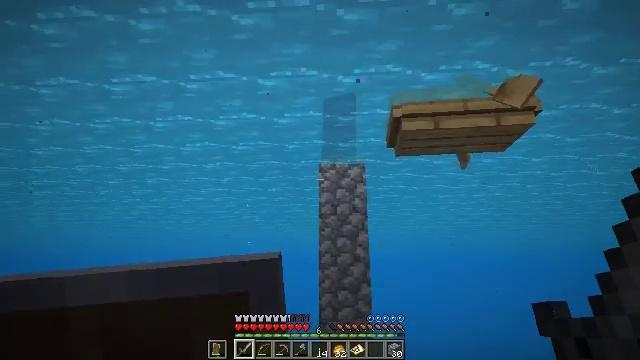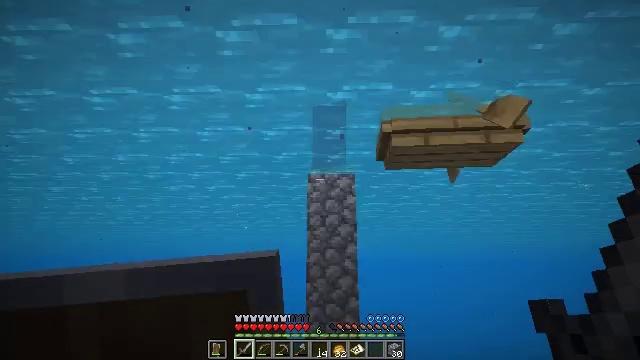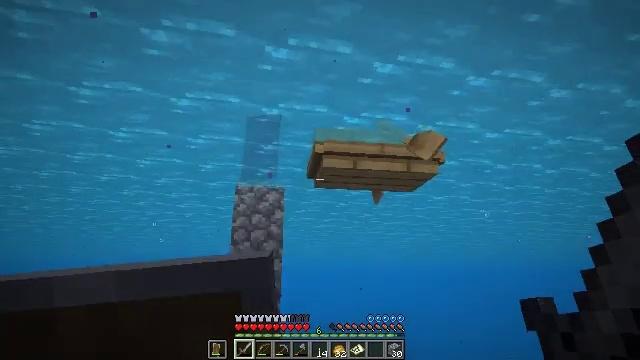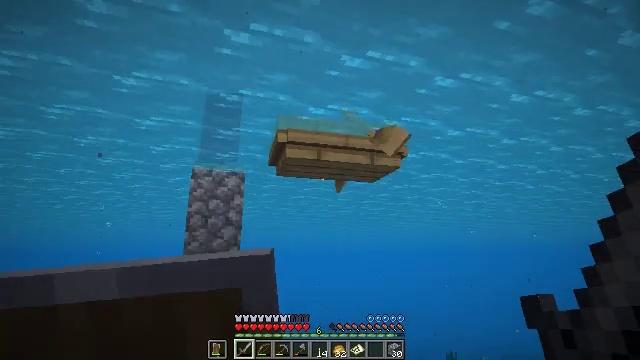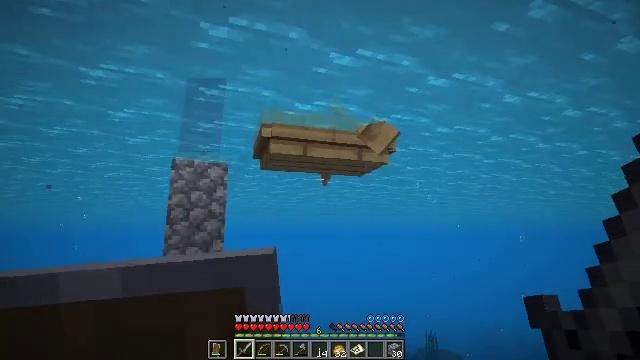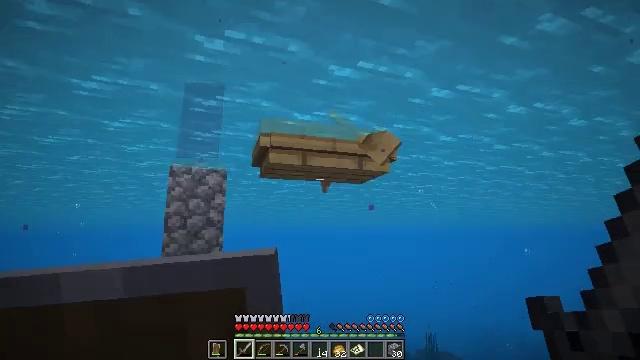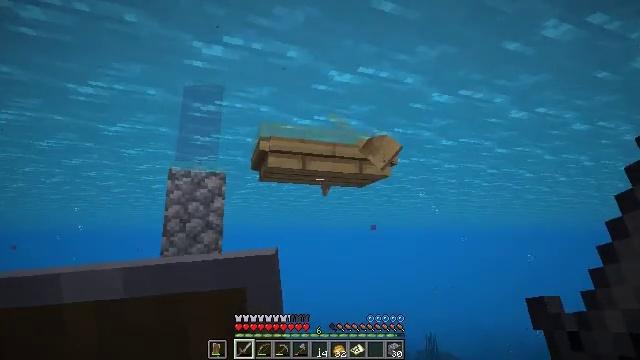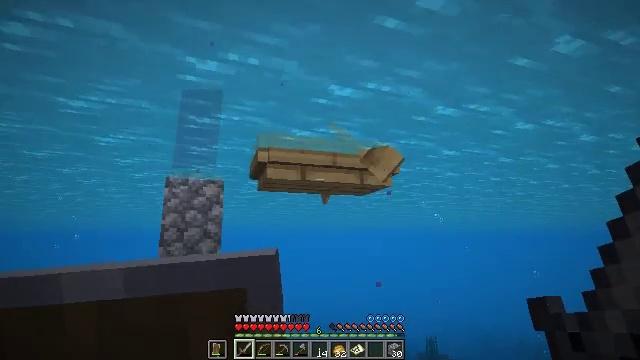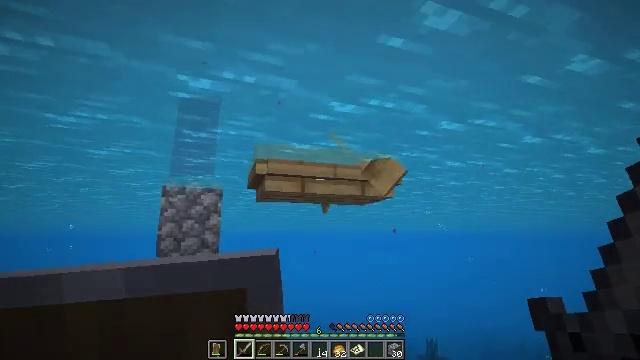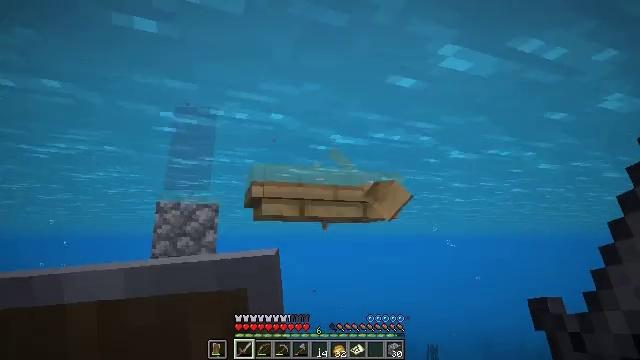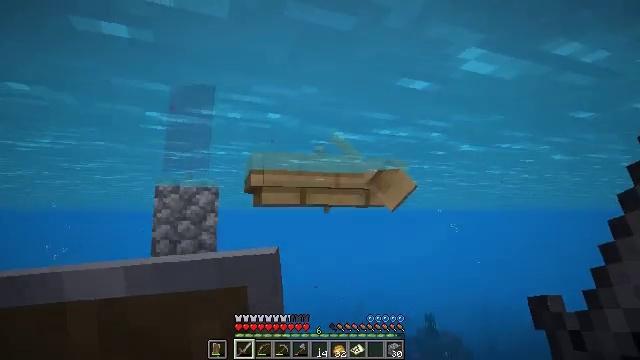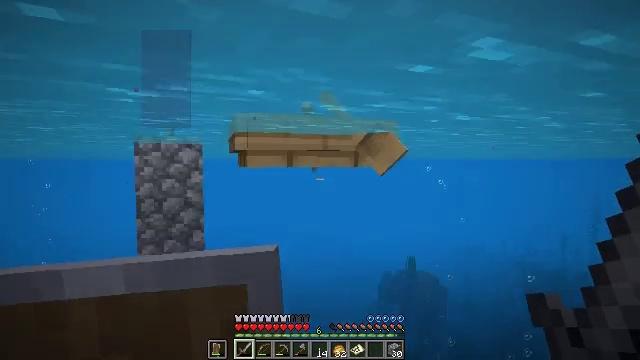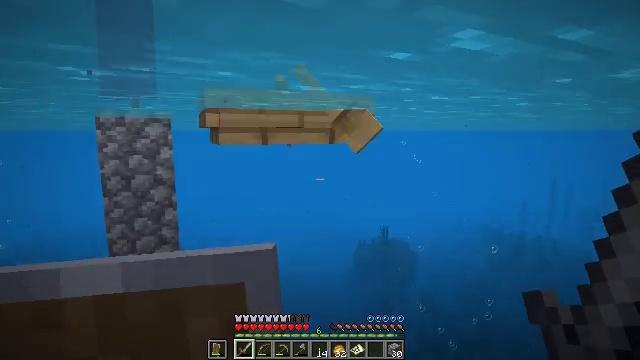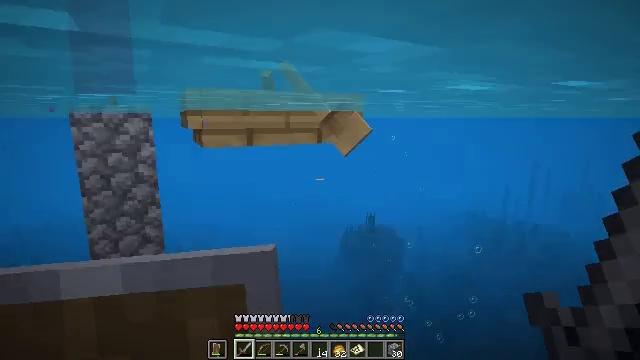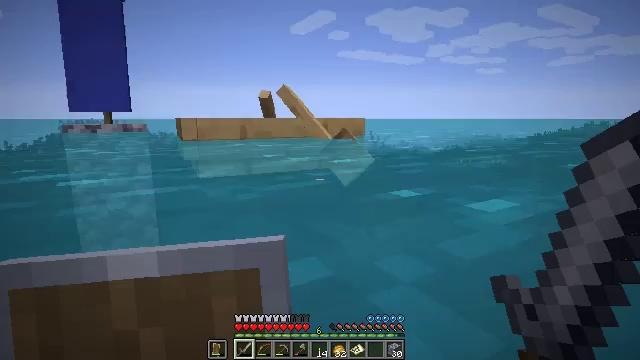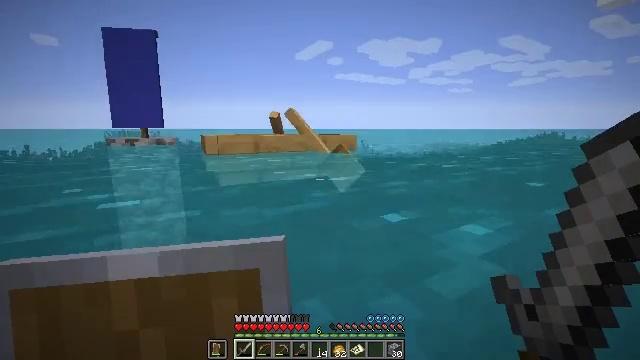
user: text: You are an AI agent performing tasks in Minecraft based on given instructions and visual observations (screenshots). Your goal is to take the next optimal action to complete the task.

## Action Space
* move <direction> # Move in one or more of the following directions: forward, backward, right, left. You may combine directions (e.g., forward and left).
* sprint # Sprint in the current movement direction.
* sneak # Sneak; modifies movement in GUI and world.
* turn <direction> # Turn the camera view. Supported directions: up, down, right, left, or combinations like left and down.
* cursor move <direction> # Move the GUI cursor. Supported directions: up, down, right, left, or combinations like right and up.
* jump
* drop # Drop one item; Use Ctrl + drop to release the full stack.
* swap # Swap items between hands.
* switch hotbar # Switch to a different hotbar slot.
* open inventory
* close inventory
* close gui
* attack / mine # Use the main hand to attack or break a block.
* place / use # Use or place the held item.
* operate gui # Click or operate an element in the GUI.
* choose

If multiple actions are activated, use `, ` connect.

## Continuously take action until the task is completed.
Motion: motion action
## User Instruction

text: Break the sand block.
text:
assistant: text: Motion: move forward, turn right, jump
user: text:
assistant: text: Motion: move forward, turn right and up, jump
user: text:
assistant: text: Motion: move forward, turn right and down, jump
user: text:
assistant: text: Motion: move forward, turn right and down, jump
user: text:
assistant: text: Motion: move forward, jump
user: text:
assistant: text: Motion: move forward, jump
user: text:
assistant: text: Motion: move forward, jump
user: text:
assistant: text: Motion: move forward, jump
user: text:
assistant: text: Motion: move forward, jump
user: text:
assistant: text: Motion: move forward, turn down, jump
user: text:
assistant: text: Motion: move forward, turn right and down, jump
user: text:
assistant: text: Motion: move forward, turn right and down, jump
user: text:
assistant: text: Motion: move forward, turn right and down, jump
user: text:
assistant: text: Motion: move forward, jump
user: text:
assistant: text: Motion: move forward, jump
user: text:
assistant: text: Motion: move forward and move left, jump
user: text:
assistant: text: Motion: move forward and move left, jump
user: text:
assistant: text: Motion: move forward and move left, jump
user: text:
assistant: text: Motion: move forward and move left, turn down, jump
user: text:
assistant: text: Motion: move forward, turn down, jump
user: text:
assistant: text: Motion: move forward, turn left and down, jump
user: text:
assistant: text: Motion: move forward, turn left, jump
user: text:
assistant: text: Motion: move forward, turn left and down, jump
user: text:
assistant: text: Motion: move forward and move left, turn left and down, jump
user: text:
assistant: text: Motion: move forward and move left, jump
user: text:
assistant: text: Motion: move forward and move left, turn right and down, jump
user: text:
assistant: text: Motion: move forward, turn right and down, jump
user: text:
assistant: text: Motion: move forward, jump
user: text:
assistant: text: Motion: move forward, turn down, jump
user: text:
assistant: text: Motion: move forward, turn down, use / place, jump